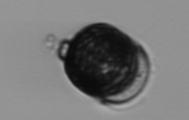
Label: Paralia_sulcata